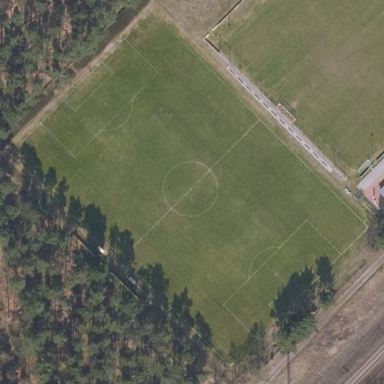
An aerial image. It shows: Soccer pitch with grass surface for leisure and sports.